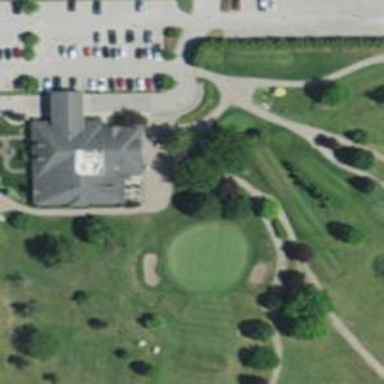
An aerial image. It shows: Pathway for golfing.